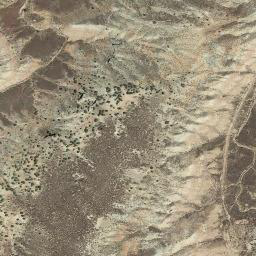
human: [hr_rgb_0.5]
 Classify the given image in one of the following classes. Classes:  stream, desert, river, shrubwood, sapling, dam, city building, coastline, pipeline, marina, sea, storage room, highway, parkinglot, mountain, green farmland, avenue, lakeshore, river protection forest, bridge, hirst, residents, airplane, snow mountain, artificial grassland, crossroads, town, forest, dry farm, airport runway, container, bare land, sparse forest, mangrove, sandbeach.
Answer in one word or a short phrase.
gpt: mountain